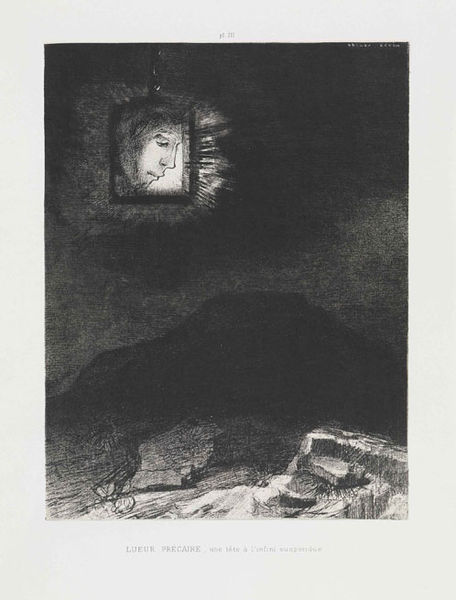
Titel: Lueur précaire ..., pl. 3
Künstler: Odilon Redon
Standort: Karlsruhe
Institution: Staatliche Kunsthalle Karlsruhe
Schlagwörter: berg, lamp, white, window, black, dark, face, gray, grey, nose, room, symbolism, woman, looking, mirror, print, profile, angel, cliff, heaven, man, rock, rocks, sky, head, hill, hills, landscape, mountain, sea, sun, eyes, light, night, drawing, paper, black and white, frame, look, shadow, brow, chin, mouth, etching, pen, bright, lantern, mann, schwarz, weiss, rectangle, square, brick, watching, box, pencil, moon, eye, steep, god, figure, lips, charcoal, shade, shadows, desert, stift, darkness, mary, fenster, hanging, gott, scary, symbolist, hope, eyebrow, gebirge, beams, lit, medallion, rocky, thought, glow, chain, alone, redon, corner, odilon, balck, hang, shining, rays, rick, shady, gloom, mmountain, lueur, lueur precaire, symbolis